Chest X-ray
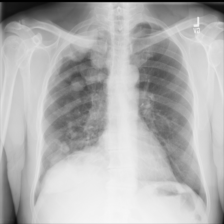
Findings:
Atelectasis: negative
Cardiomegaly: negative
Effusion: negative
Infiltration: negative
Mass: positive
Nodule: positive
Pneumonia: negative
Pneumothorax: negative
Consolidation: negative
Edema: negative
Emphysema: negative
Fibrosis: negative
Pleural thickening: negative
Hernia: negative